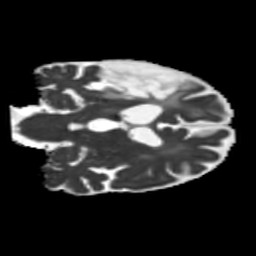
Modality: MD
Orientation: coronal
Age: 58
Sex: male
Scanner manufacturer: siemens
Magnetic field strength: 3 T
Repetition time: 5.25 s
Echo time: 0.08 s